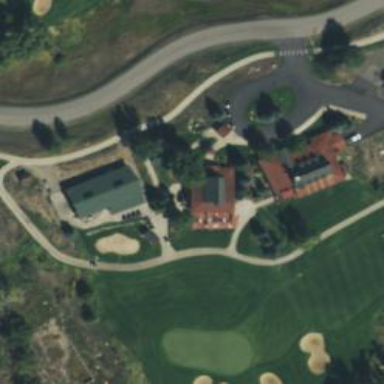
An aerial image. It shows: Path used for both walking and golf.